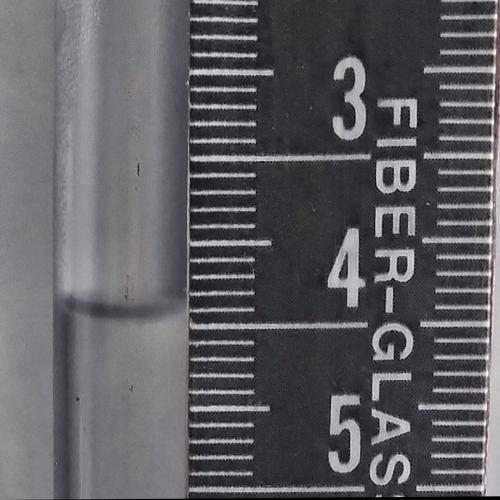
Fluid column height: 4.4 cm